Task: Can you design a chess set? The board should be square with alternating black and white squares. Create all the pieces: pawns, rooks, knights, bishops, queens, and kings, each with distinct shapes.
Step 1463:
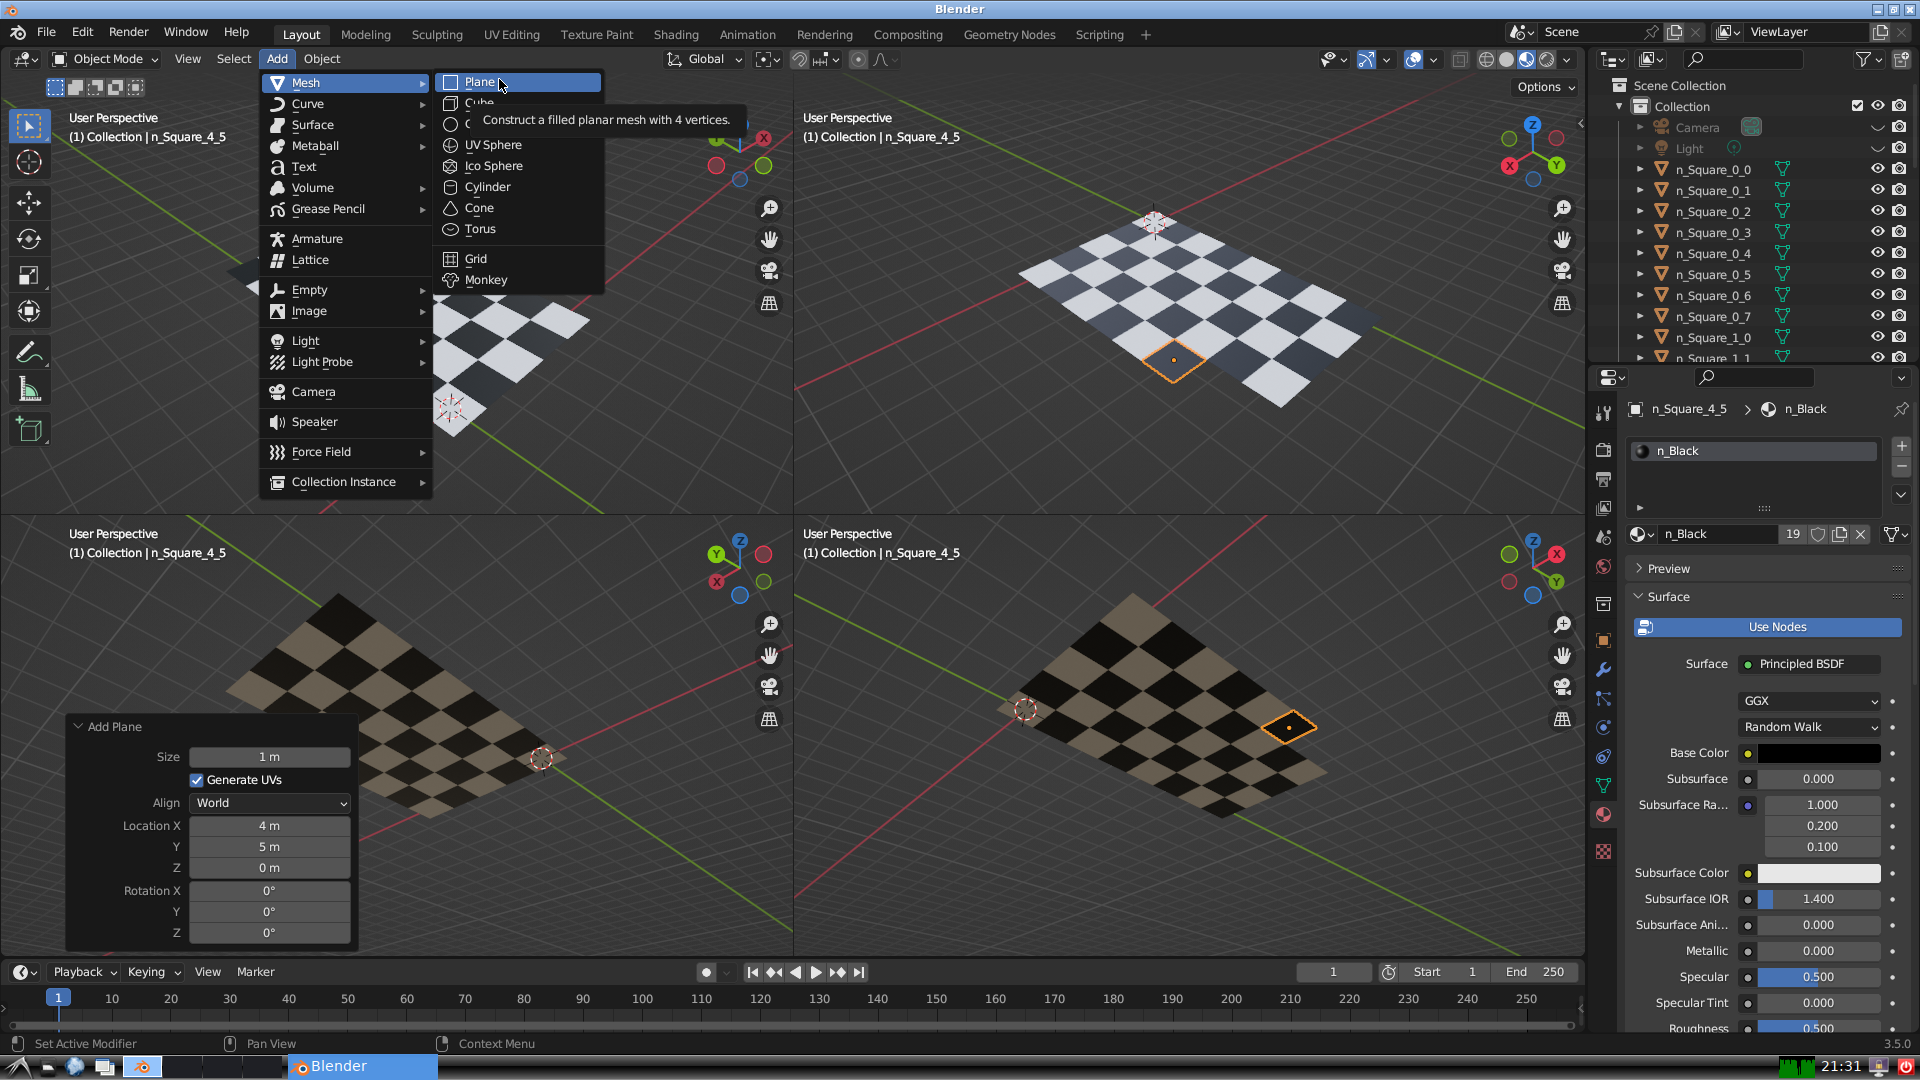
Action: click: no